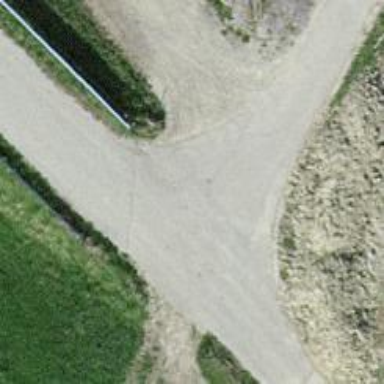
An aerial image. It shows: Well-maintained track road of grade 1.